【题型】解答题　【知识点】平面几何　【难度】easy
如图，已知在四边形$ABCD$中，$AD \parallel BC$，$\angle ABC=90^\circ$，对角线$AC$、$BD$相交于点$O$，$AD=2$，$AB=3$，$BC=4$．

\noindent (1)求$\triangle BOC$的面积；\\
\noindent (2)求$\angle ACD$的正弦值．
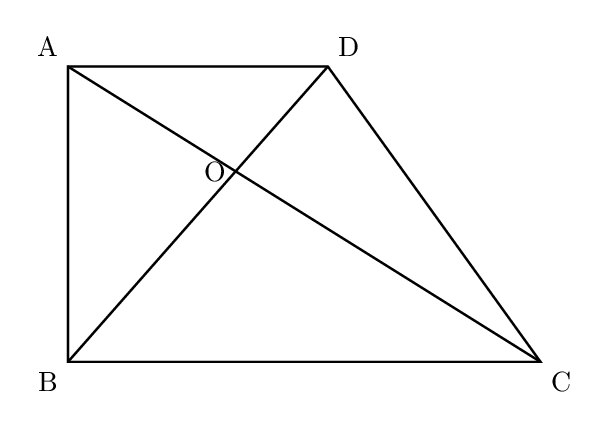
【解答】
\noindent 【详解】（1）解：过点$O$作$AB$的平行线，分别与$AD$，$BC$交于点$M$，$N$，\\
$\because AD \parallel BC$，$MN \parallel AB$，\\
$\therefore$ 四边形$ABNM$是平行四边形，\\
又$\because \angle ABC = 90^\circ$，\\
$\therefore$ 四边形$ABNM$是矩形，\\
$\therefore OM \perp AD$，$ON \perp BC$．\\
$\because AD \parallel BC$，\\
$\therefore \triangle AOD \backsim \triangle COB$，\\
$\therefore \dfrac{OM}{ON} = \dfrac{AD}{BC} = \dfrac{2}{4} = \dfrac{1}{2}$，\\
又$\because MN = AB = 3$，\\
$\therefore OM = 1$，$ON = 2$，\\
$\therefore S_{\triangle BOC} = \dfrac{1}{2}BC \cdot ON = \dfrac{1}{2} \times 4 \times 2 = 4$．\\
\noindent （2）解：在$\text{Rt}\triangle ABC$中，\\
$AC = \sqrt{3^2 + 4^2} = 5$．\\
过点$D$作$BC$的垂线，垂足为$E$，过点$A$作$CD$垂线，垂足为$F$，\\
在$\text{Rt}\triangle CDE$中，\\
$CD = \sqrt{2^2 + 3^2} = \sqrt{13}$．\\
$\because S_{\triangle ACD} = \dfrac{1}{2} \times 2 \times 3 = \dfrac{1}{2} \times \sqrt{13} \times AF$，\\
$\therefore AF = \dfrac{6\sqrt{13}}{13}$．\\
在$\text{Rt}\triangle CAF$中，\\
$\sin \angle ACD = \dfrac{AF}{AC} = \dfrac{\dfrac{6\sqrt{13}}{13}}{5} = \dfrac{6\sqrt{13}}{65}$．

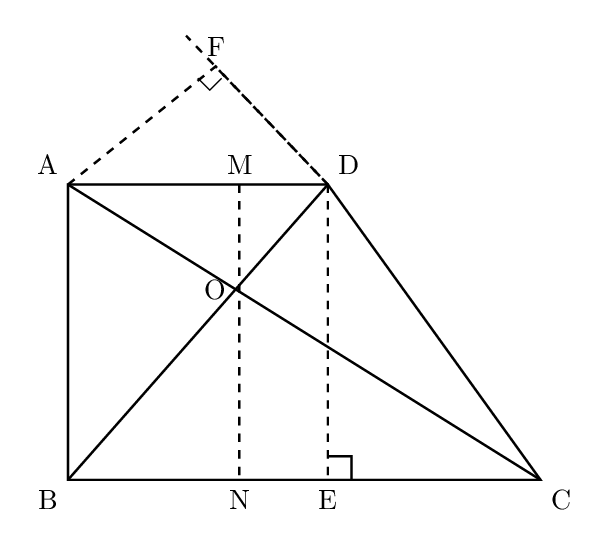